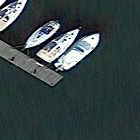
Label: civil